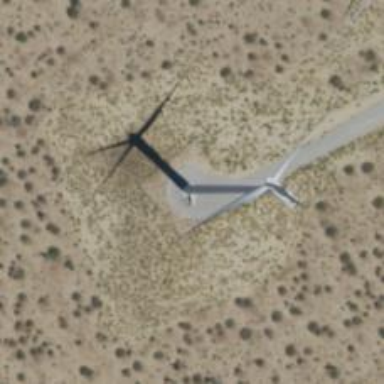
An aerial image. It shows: Wind generator with horizontal axis. The wind turbine is from Vestas.